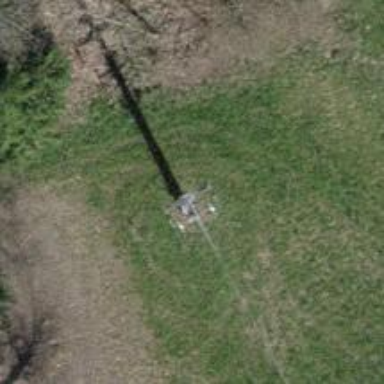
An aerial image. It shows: Concrete pole with transition tower type.